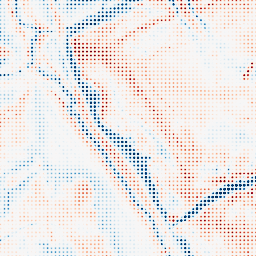
Category: edge_preserving
Decomposition family: guided
Decomposition parameters: radius: 8
eps: 1
Upsampling method: sinc_blackman
Upsampling parameters: scale: 8
kernel_size: 4
Upsampling scale: 8